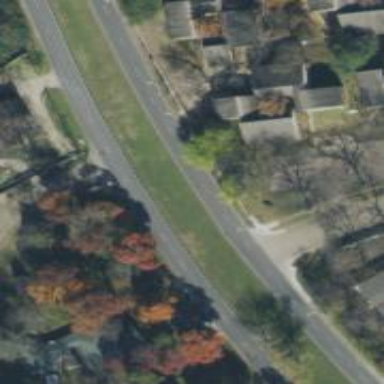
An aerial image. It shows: Secondary road.